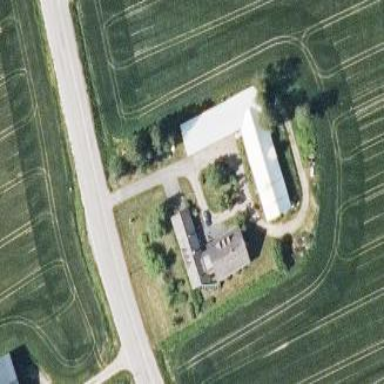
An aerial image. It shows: Farm auxiliary building.